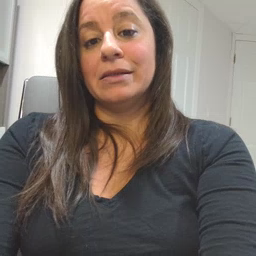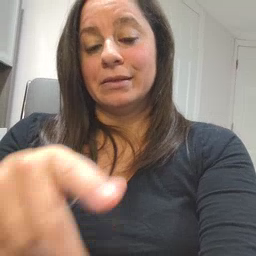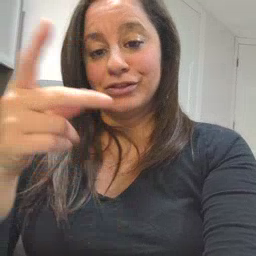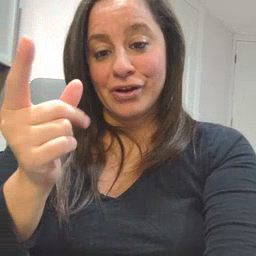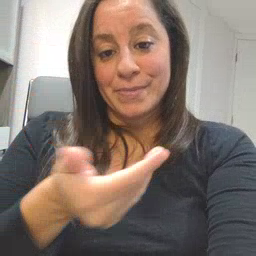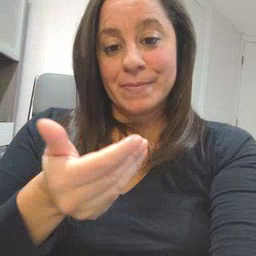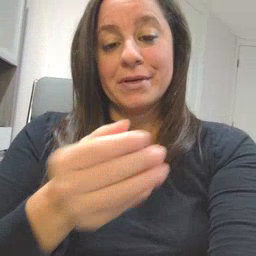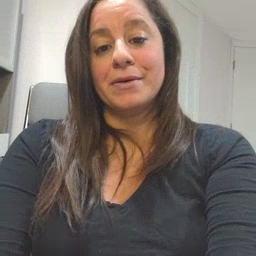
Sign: puppy